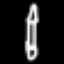
Label: pencil